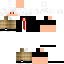
A male human skin with medium skin, wearing brown long hair dressed in a red suit and brown pants, featuring a closed mouth.